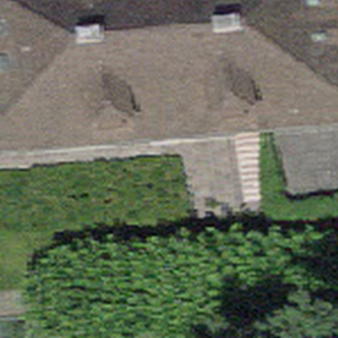
Label: other